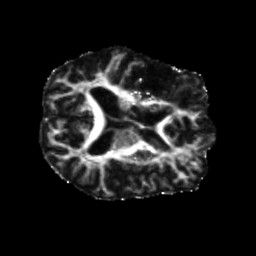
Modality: FA
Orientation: axial
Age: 61
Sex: male
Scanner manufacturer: siemens
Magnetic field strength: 3 T
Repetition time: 5.25 s
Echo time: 0.08 s